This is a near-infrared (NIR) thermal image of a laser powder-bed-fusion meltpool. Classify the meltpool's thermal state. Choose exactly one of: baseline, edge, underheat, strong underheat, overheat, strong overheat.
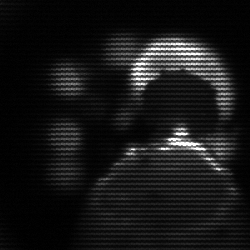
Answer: edge